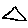
Label: triangle